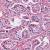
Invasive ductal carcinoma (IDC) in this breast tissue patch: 1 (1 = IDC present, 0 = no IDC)